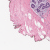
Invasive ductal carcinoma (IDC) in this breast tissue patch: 0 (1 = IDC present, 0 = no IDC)